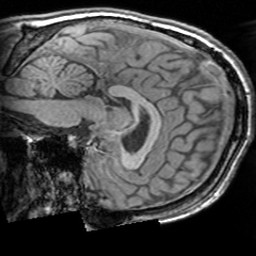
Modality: T1w
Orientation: sagittal
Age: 30
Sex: male
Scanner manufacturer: siemens
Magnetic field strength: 3 T
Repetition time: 1.63 s
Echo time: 0.00311 s